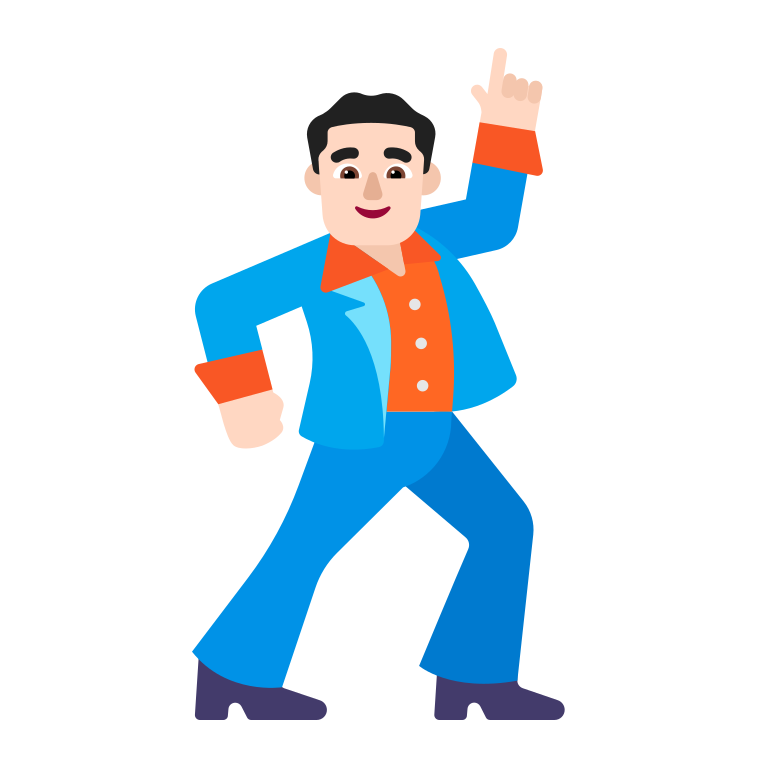
man dancing flat light